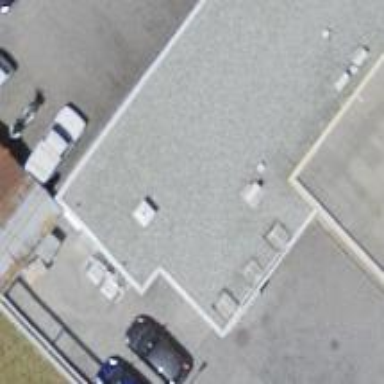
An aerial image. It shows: Fuel station.